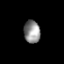
Tissue: prostate
Cell type: T cells
Senescence score: 0.6989
Nuclear area (px): 363
Mean DAPI intensity: 140.956